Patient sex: F
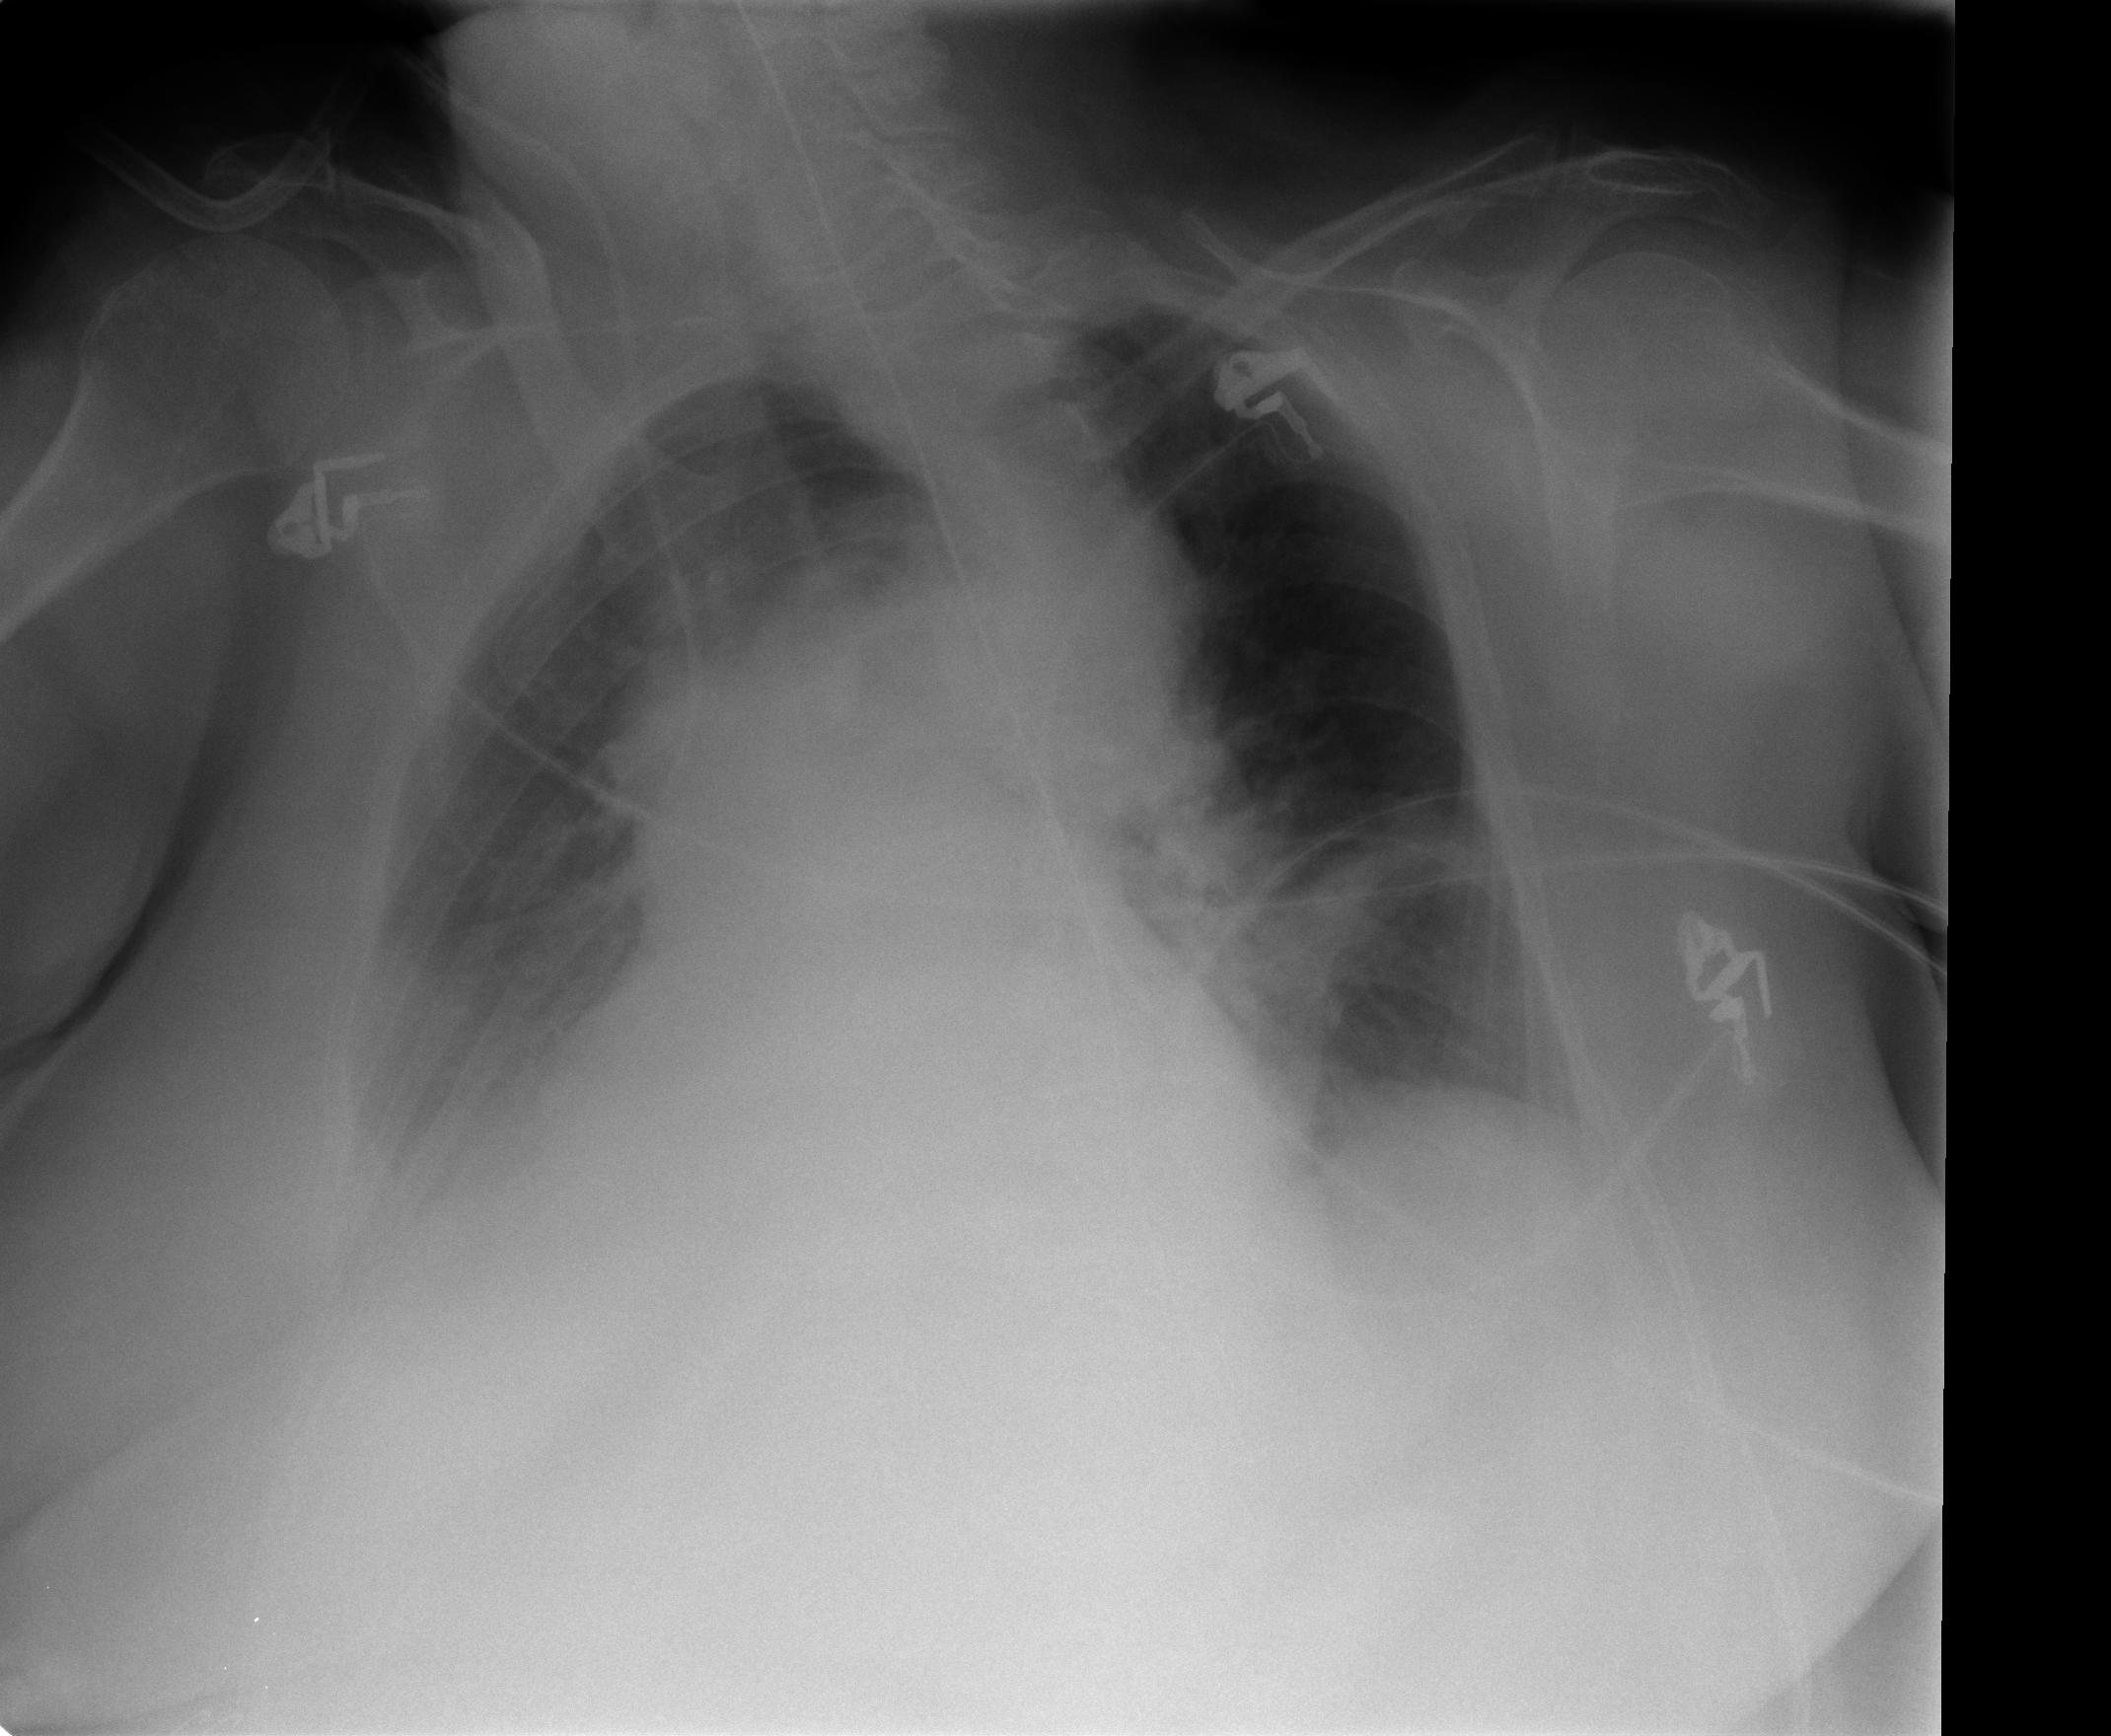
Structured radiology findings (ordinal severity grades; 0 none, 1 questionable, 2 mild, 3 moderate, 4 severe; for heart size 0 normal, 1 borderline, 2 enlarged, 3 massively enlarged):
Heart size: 2
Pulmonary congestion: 2
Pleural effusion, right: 2
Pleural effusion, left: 2
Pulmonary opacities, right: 0
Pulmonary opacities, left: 0
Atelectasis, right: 2
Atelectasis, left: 3